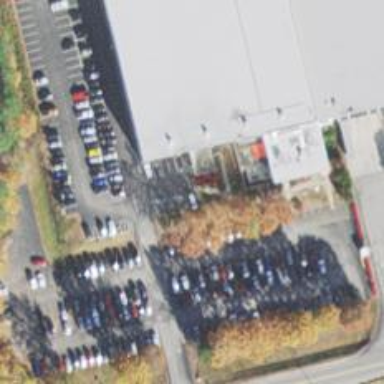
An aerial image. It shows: Parking space is available.